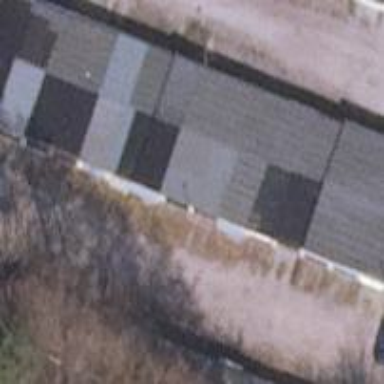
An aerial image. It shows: Group of garages.